Question: I want to attract the journal information on the website <URL>.
However, when I tried to use the below method, it attracts all the information like and with 'ol' layer, which I don't want to get.
'''
for ol in soup.select(".ar-faculty-section-content ol li"):
'''
It will return all 'ol' things in the class name '".ar-faculty-section-content"'.
What I expected to get is to get only 'ol' content under '<b> Refereed Journal articles </b>' tag. How can I deal with that?

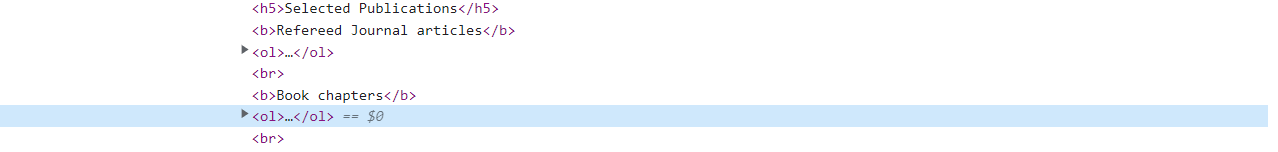
Answer: Use 'css selectors' in example to find the element by its text and use 'adjacent sibling combinator' to pick the 'ol' with its 'li':
'''
for e in soup.select('b:-soup-contains("Refereed Journal articles") + ol li'):
print(e.text)
'''
##### Example
'''
import requests
from bs4 import BeautifulSoup
headers = {'User-Agent': 'Mozilla/5.0'}
r = requests.get('https://www.fed.cuhk.edu.hk/cri/faculty/prof-bai-barry/', headers=headers)
soup = BeautifulSoup(r.text)
for e in soup.select('b:-soup-contains("Refereed Journal articles") + ol li'):
print(e.text)
'''
##### Output
'''
Wang, J., & Bai, B., (2022). Whose goal emphases play a more important role in ESL/EFL learners' motivation, self-regulated learning and achievement?: Teachers' or parents'. Research Papers in Education, 1-22. doi:10.<PHONE>.<PHONE>.
Guo, W. J., Lau, K. L., Wei, J., & Bai, B. (2021). Academic subject and gender differences in high school students' self-regulated learning of language and mathematics. Current Psychology, 1-16. doi: 10.1007/s12144-021-02120-9.
Guo, W. J., Bai, B, & Song, H. (2021). Influences of process-based instruction on students' use of self-regulated learning strategies in EFL writing. System, 1-11. doi: 10.1016/j.system.<PHONE>.
...
'''
---
## EDIT
Just in fact that not all <URL> have a '<b>' with text 'Refereed Journal articles' above approach ends in an empty list.
If the goal is to get all publications instead, you could select the '<h5>' with text 'Selected Publications' and 'general sibling combinator' in combination with 'nth-of-type()':
'''
for e in soup.select('h5:-soup-contains("Selected Publications") ~ ol:nth-of-type(1) li'):
print(e.text)
'''